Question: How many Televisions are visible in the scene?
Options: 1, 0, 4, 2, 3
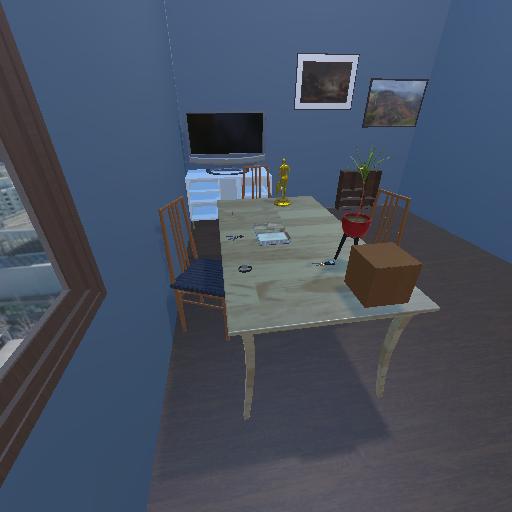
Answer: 1